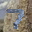
Label: 7